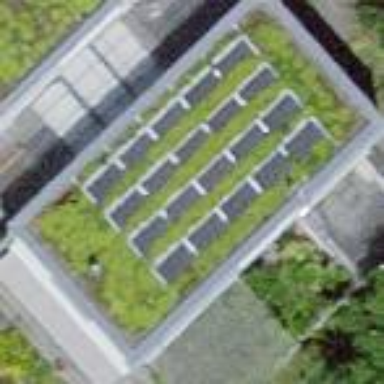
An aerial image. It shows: Building with flat roof.